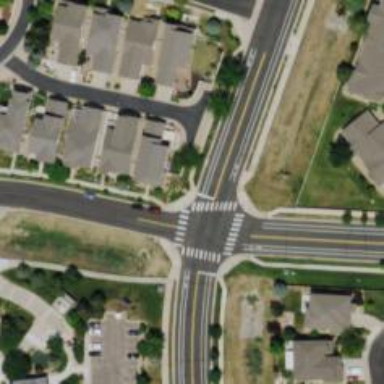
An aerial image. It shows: Marked crossing on footway.